Aerial crown-view tile of a tropical tree (Barro Colorado Island, Panama), acquired 20250512:
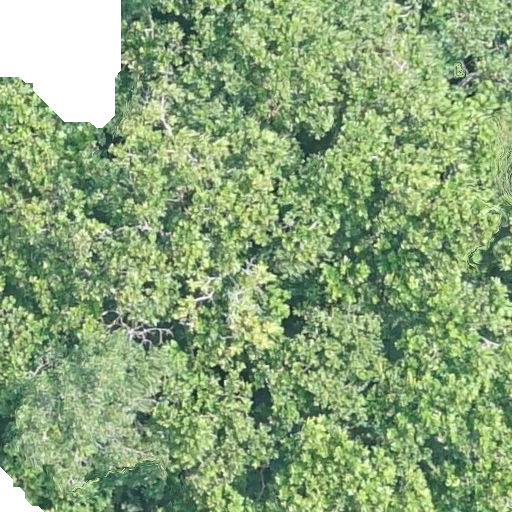
Species: Anacardium excelsum
GBIF accepted scientific name: Anacardium excelsum
Crown area: 652.16 m²